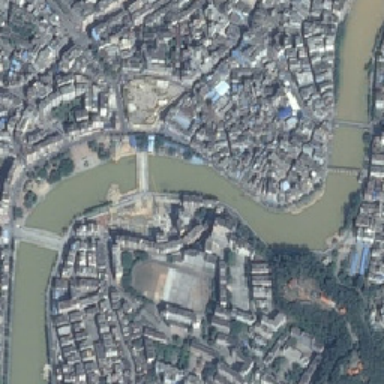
The river is bent here and the prosperous city is on both sides of the river .